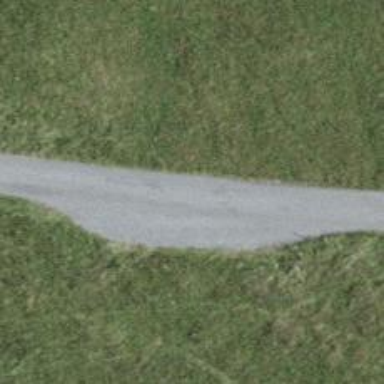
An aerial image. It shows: Passing place on the road.